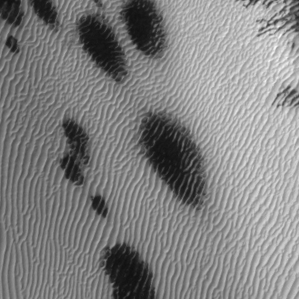
Label: frost